Aerial crown-view tile of a tropical tree (Barro Colorado Island, Panama), acquired 20241112:
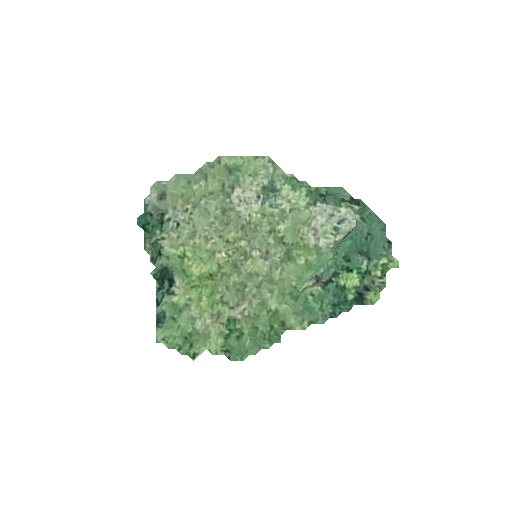
Species: Cordia alliodora
GBIF accepted scientific name: Cordia alliodora
Crown area: 57.696 m²